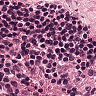
Metastatic tissue present: no